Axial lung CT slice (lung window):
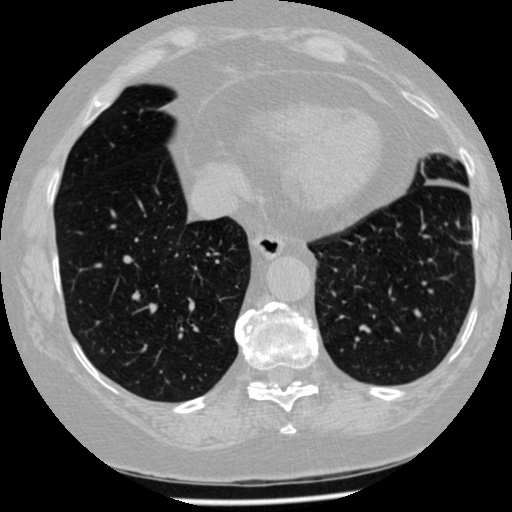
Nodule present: no